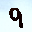
Label: 9